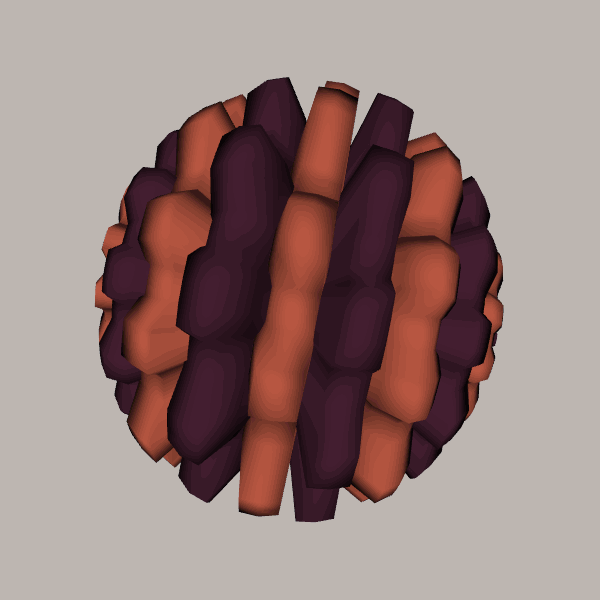
Background: light